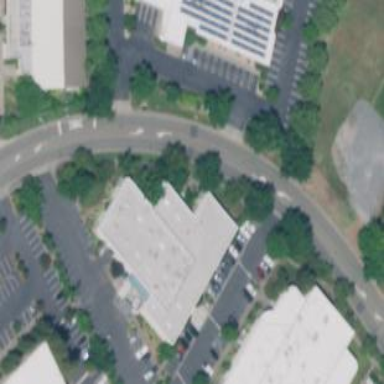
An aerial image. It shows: Industrial building.